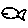
Label: fish